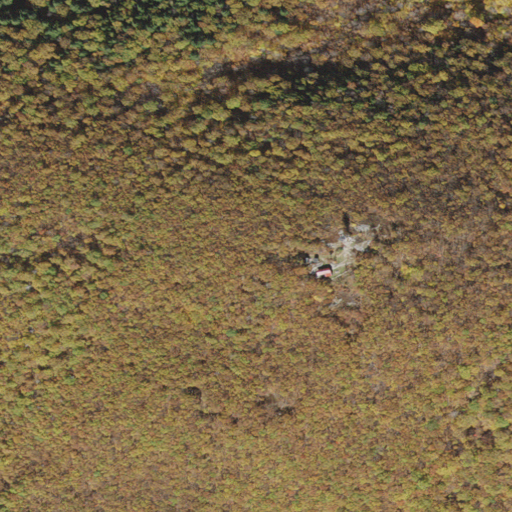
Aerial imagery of mountain in New Hampshire named Red Hill containing deciduous forest, mixed forest, evergreen forest, and open development